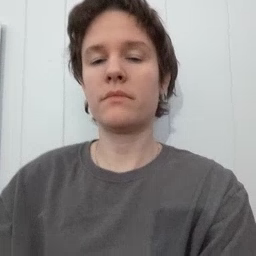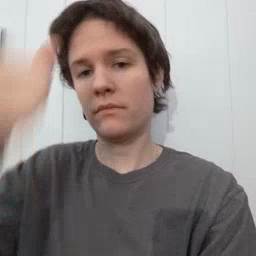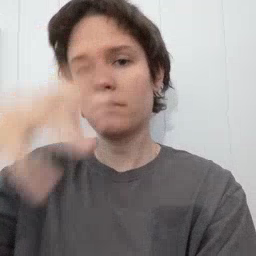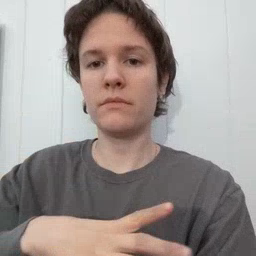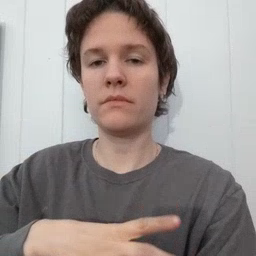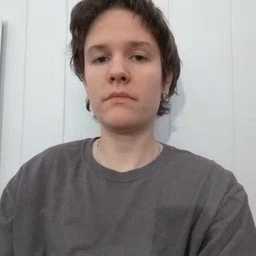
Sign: man